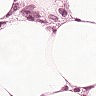
Metastatic tissue present: yes